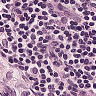
Metastatic tissue present: no